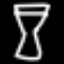
Label: hourglass